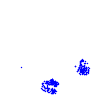
Particle: electron